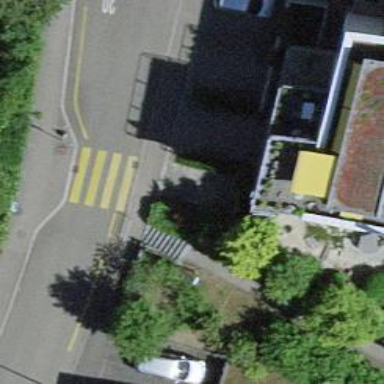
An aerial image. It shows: Road with steps.